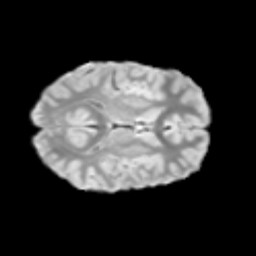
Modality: T2w
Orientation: axial
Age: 10
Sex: male
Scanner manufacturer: siemens
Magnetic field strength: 3 T
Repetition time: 3.8 s
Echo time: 0.07 s